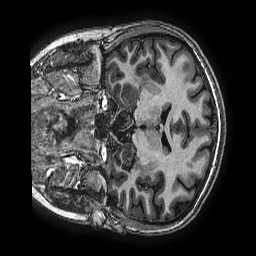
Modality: T1w
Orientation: coronal
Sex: female
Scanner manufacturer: ge
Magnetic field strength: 3 T
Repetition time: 0.00766 s
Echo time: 0.003476 s